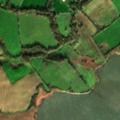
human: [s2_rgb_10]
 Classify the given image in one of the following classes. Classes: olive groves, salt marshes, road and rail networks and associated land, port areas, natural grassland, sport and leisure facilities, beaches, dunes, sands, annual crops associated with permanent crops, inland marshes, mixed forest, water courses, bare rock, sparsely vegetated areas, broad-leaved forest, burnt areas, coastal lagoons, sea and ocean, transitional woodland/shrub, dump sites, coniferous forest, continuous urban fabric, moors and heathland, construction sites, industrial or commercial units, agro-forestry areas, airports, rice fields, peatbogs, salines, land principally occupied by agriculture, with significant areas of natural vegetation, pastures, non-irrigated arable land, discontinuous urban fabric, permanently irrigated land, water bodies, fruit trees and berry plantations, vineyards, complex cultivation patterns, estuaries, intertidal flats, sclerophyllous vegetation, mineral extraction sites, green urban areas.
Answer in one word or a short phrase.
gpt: pastures, complex cultivation patterns, mixed forest, estuaries